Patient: sex F, age 60
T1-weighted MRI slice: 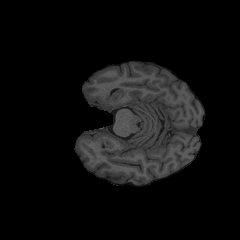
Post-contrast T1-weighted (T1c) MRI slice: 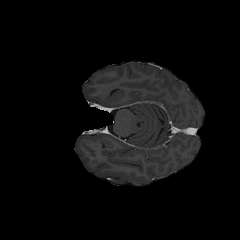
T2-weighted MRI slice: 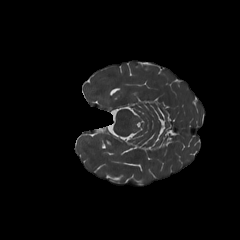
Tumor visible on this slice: no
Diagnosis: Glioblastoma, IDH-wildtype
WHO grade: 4